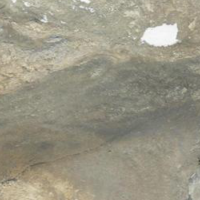
EUNIS habitat code: 48
Species observed at this site:
Silene acaulis